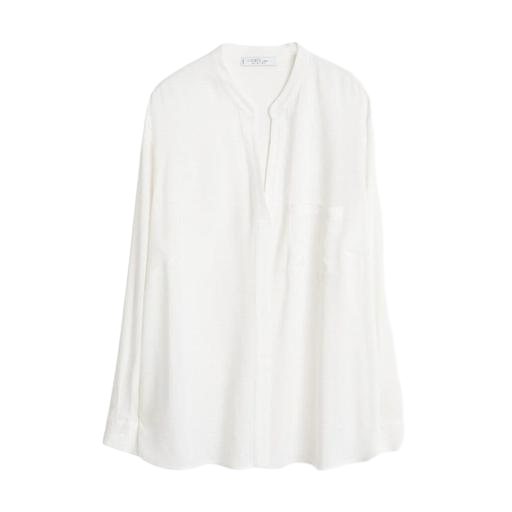
white long-sleeve tunic blouse, white alyssa longline grandad collar boyfriend shirt, white tunic shirt pockets, white background